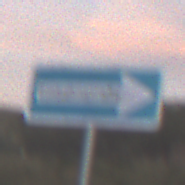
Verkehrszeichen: EinbahnstrasseRechtsweisend
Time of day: SunriseSunset
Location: Outdoor (RoadRail)
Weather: PartlyCloudy
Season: NotSpecified
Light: Natural